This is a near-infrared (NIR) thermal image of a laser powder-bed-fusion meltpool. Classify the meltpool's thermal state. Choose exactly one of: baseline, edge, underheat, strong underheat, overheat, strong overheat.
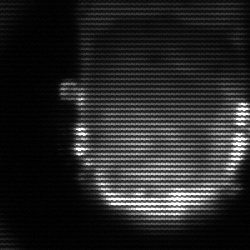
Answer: baseline